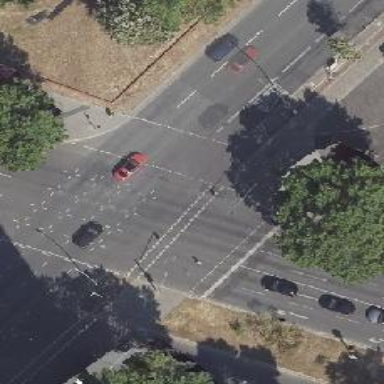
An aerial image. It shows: Crossing with traffic signals.